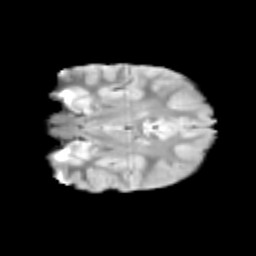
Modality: T2w
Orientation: coronal
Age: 10
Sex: female
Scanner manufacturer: siemens
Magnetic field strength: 3 T
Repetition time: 3.8 s
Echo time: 0.07 s